Question: I am trying to implement a model system with MATLAB.
My model is composed of 2 subsystems as in the following figure:
<URL>

: the first subsystem takes the angular accelerations and outputs the absolute angle ( 'Phi', 'Theta' and 'Psi') given the Inputs 'U2', 'U3', 'U4'.
The angle values must be now feed into the second subsystem, which calculates the position and respective velocities '( X, Y, Z, X', Y', Z' )'.
How can I both subsystem in MATLAB ( not physically in Simulink ) to get one unique system in which I give the angular accelerations and get the final 'X, Y, Z' positions?
Right now I wrote this lines of code (really simplified I admit...):
'''
M = 1.477;
Jxx = 0.01152;
Jyy = 0.01152;
Jzz = 0.0218;
% tf transfer function for the angles
s = tf('s');
G_phi = tf([1],[Jxx 0 0]);
G_theta = tf([1],[Jyy 0 0]);
G_psi = tf([1],[Jzz 0 0]);
% tf transfer function for the positons
a = (sin(psi)*sin(phi) + cos(psi)*sin(theta)*cos(phi));
b = (-cos(psi)*sin(phi) + sin(psi)*sin(theta)*cos(phi));
c = (cos(theta)*cos(phi));
G_x = tf([a], [M 0 0]);
G_y = tf([b], [M 0 0]);
G_z = tf([c], [M 0 0]);
'''
where 'phi', 'theta' and 'psi' variables are calculated form the first subsystem, stored and then passed to the second subsystem to calculate the cos and sin functions there...
If I was not clear I will update my question
Regards
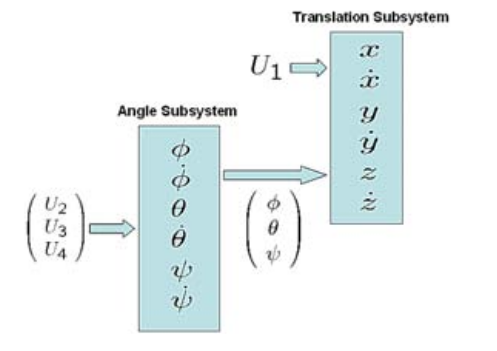
Answer: Ok,I solved using Simulink.
<URL> can one find a very good basic tutorial that explain very well how such equation are going to be implemented in simulink.
The way I posted above is really not the best one